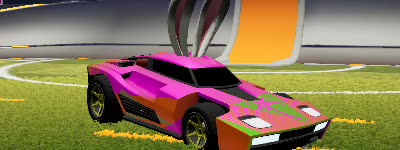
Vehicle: breakout